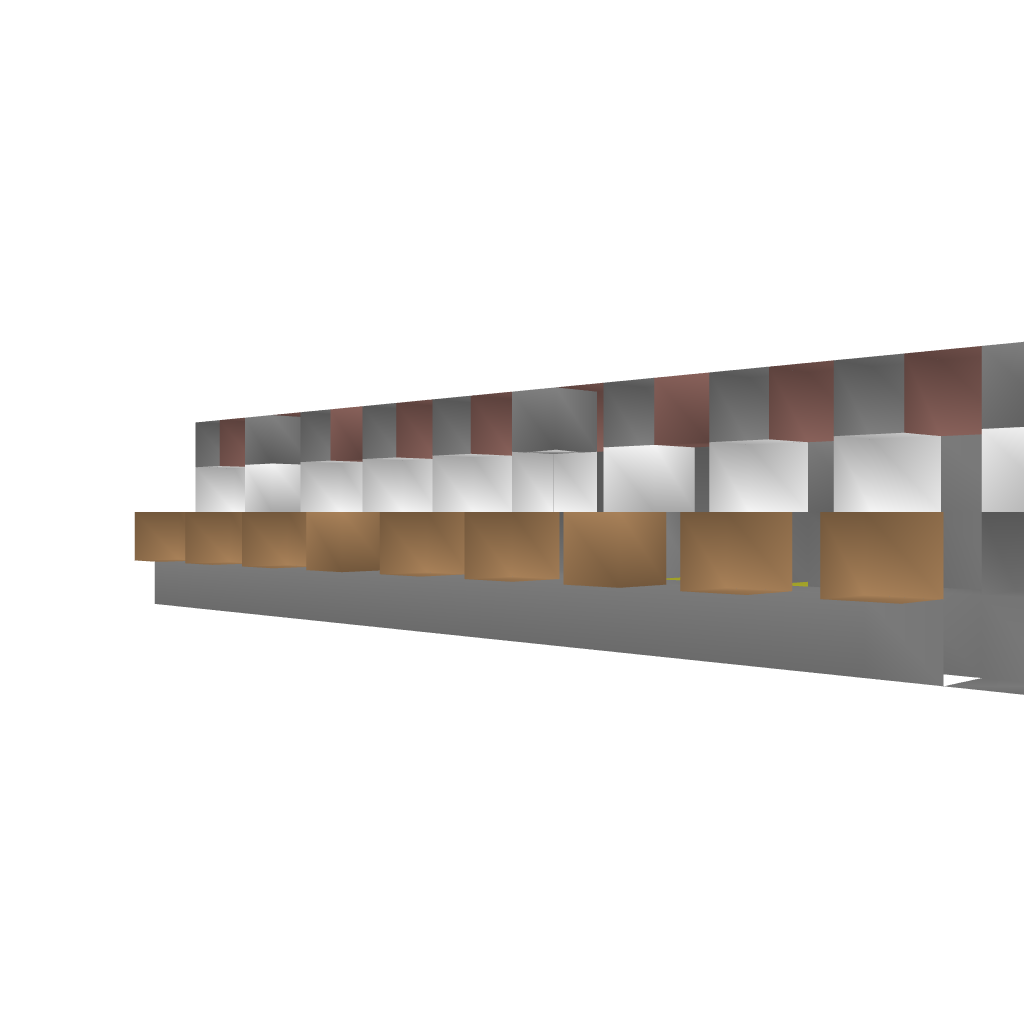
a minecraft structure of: OP Villager Trades bad low quality